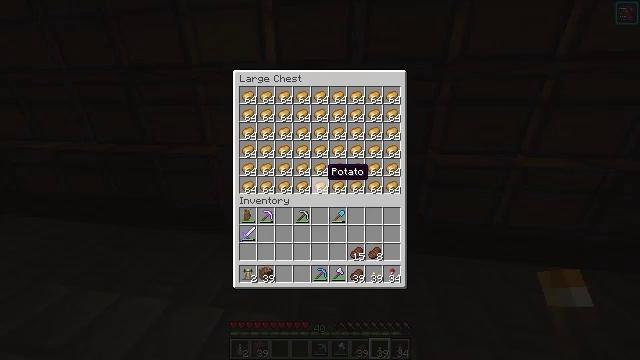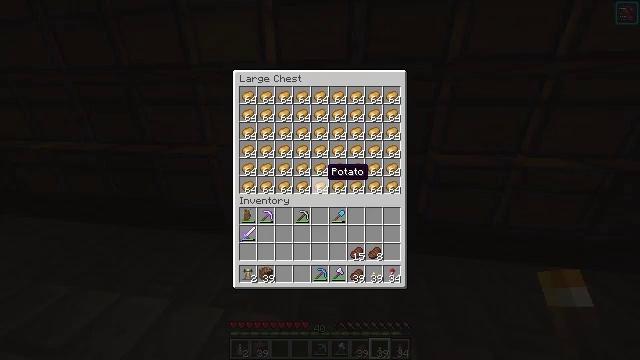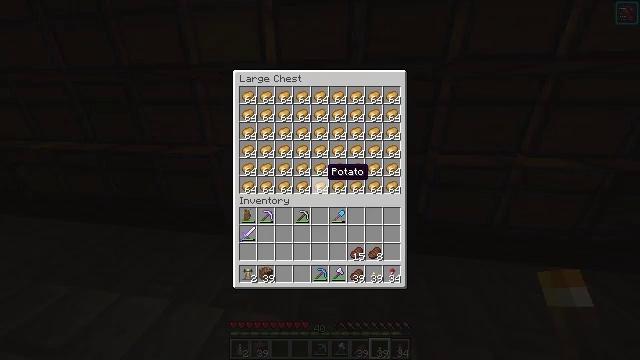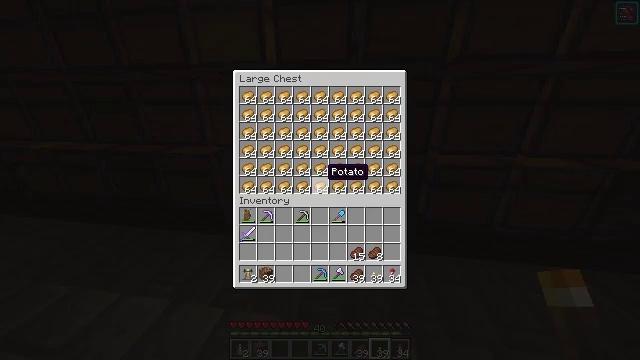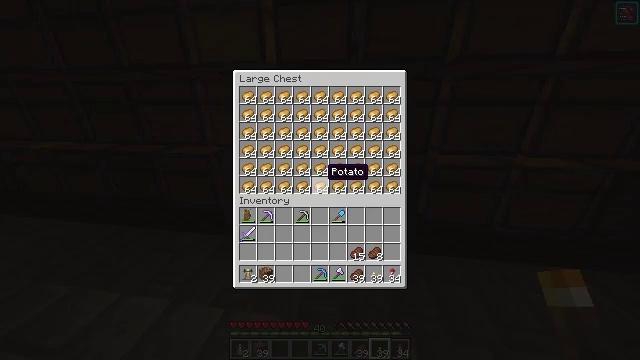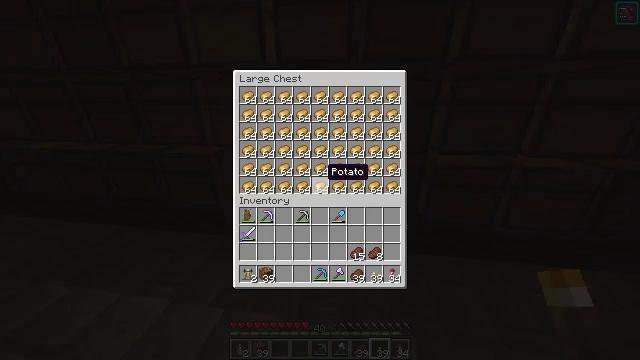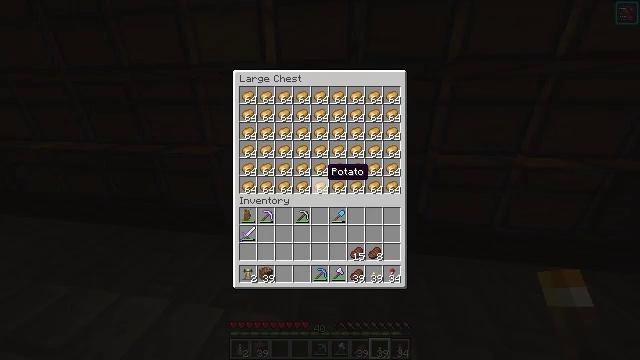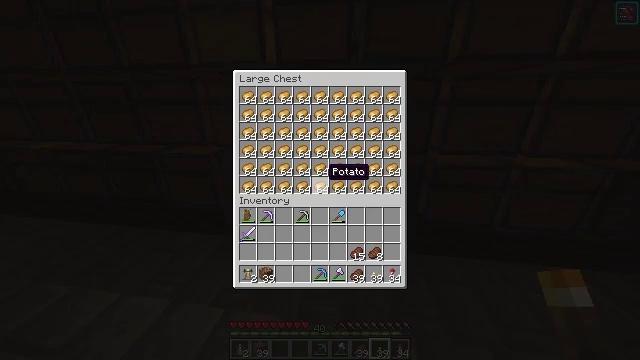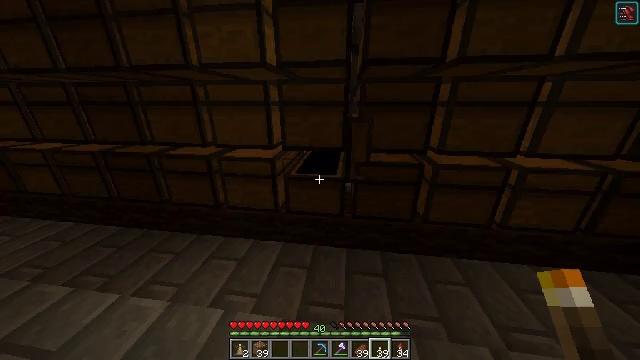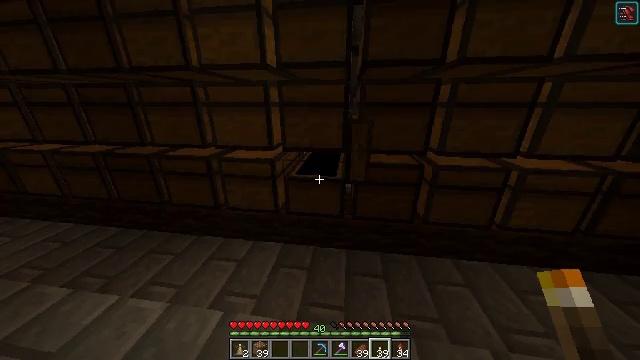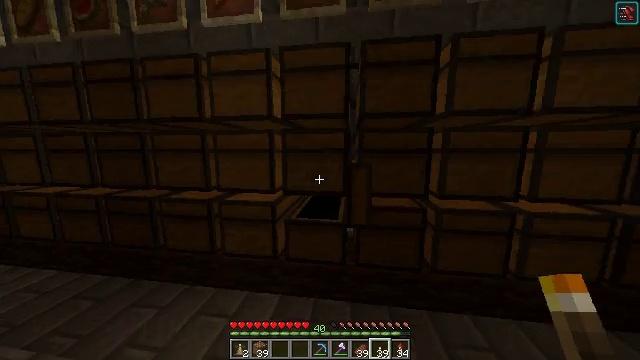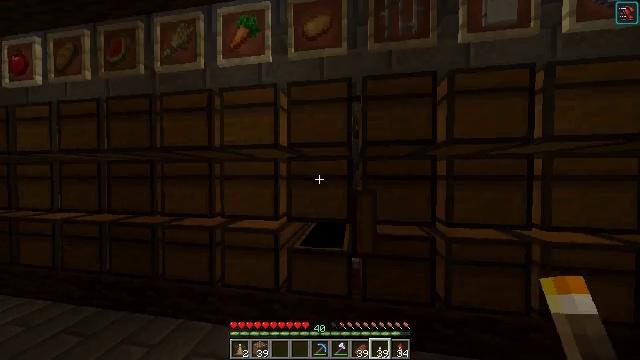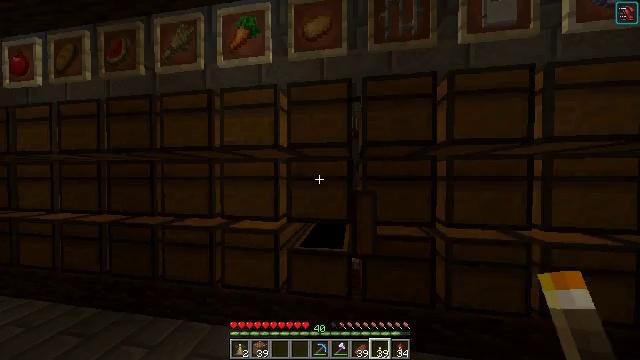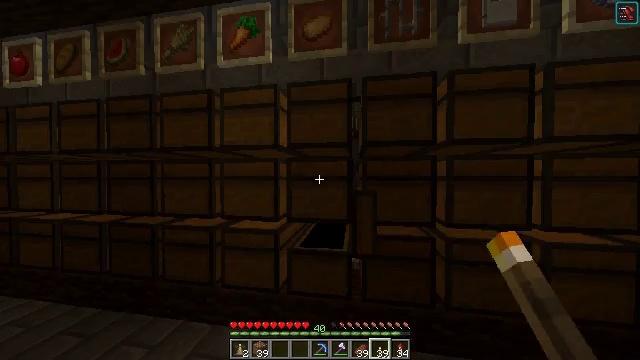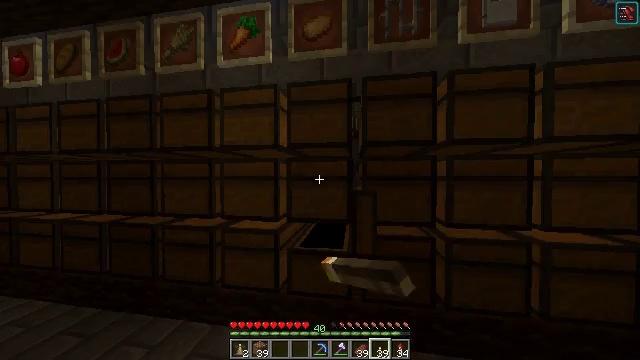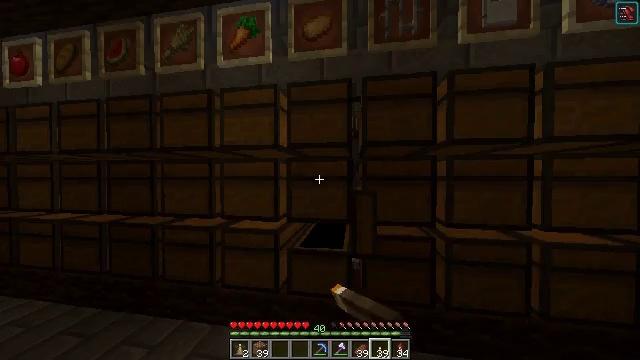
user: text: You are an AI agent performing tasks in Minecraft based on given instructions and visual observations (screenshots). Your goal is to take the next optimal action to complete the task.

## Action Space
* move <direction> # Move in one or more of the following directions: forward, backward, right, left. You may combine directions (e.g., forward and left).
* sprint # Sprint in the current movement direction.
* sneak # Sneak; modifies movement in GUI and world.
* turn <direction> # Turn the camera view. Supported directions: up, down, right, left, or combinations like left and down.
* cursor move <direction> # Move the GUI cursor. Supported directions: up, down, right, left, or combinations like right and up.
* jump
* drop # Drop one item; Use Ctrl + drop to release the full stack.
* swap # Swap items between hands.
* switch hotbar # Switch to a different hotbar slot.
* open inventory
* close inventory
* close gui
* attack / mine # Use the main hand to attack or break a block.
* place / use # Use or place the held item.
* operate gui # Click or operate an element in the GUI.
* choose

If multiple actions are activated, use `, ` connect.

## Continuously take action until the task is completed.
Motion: motion action
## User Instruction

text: Drop a potato.
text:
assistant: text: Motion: no_op
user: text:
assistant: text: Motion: no_op
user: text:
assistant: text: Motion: no_op
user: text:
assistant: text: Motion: no_op
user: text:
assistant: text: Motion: no_op
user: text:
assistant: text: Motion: no_op
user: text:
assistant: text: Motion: no_op
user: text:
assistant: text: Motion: no_op
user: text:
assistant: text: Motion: close gui
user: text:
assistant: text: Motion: turn up, open inventory
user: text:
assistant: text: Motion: turn left and up
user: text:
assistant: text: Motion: use / place
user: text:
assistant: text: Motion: use / place
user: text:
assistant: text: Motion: no_op
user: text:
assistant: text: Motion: no_op
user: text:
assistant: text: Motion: no_op
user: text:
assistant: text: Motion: no_op
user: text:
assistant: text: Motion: no_op
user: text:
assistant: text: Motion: no_op
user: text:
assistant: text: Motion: no_op
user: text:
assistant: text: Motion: no_op
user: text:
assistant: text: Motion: close inventory
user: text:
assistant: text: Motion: close inventory
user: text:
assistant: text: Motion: turn up, close inventory
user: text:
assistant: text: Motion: turn up
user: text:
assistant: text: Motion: use / place
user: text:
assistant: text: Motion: use / place
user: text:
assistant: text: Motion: no_op
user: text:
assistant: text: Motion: no_op
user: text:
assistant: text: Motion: no_op